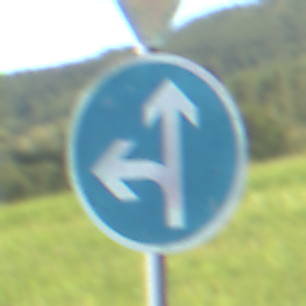
Verkehrszeichen: VorgeschriebeneFahrtrichtungGeradeausOderLinks
Zusatzzeichen oben: VorfahrtGewaehren
Umgebung: Outdoor, Nature
Tageszeit: MorningAfternoon
Wetter: PartlyCloudy
Licht: Natural
Jahreszeit: NotSpecified
Kontrast: HighContrast